Aerial crown-view tile of a tropical tree (Barro Colorado Island, Panama), acquired 20250616:
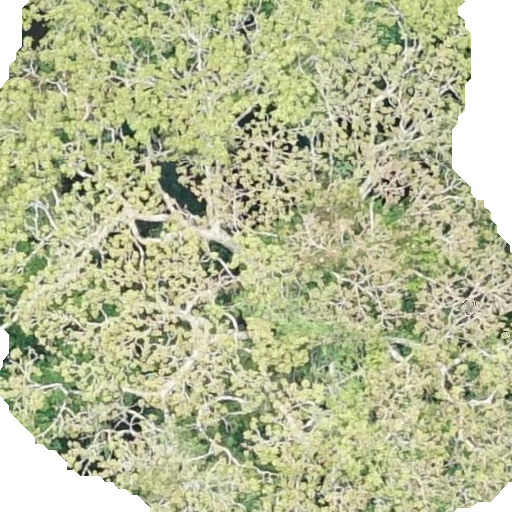
Species: Sterculia apetala
GBIF accepted scientific name: Sterculia apetala
Crown area: 403.726 m²